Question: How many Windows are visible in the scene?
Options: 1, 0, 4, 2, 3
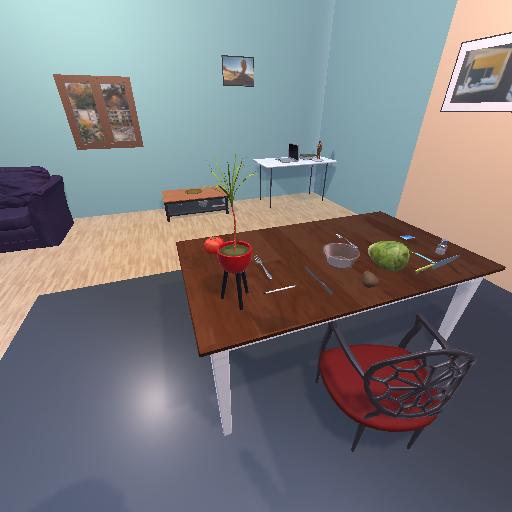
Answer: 1